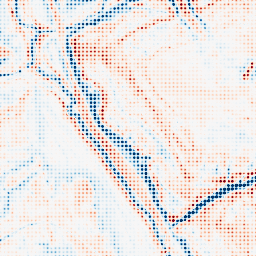
Category: edge_preserving
Decomposition family: bilateral
Decomposition parameters: d: 21
sigma_color: 75
sigma_space: 50
Upsampling method: sinc_hamming
Upsampling parameters: scale: 8
kernel_size: 4
Upsampling scale: 8